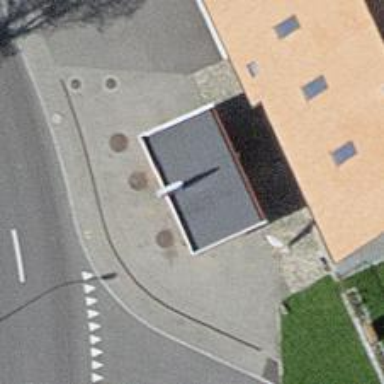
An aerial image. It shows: Fuel station.